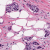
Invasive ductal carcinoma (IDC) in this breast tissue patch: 0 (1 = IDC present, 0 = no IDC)